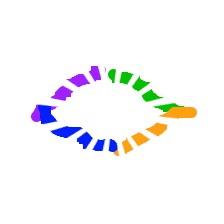
Shape: rhombus